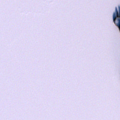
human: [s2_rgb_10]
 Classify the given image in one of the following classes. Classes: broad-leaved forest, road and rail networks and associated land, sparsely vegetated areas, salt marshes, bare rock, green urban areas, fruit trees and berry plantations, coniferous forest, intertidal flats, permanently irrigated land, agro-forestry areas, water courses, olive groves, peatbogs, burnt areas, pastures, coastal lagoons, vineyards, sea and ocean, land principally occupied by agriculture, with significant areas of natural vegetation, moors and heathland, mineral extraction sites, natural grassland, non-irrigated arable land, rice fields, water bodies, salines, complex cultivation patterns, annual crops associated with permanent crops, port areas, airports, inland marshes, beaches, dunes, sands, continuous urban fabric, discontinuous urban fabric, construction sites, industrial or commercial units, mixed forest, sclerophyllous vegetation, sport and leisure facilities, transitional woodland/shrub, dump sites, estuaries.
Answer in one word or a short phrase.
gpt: broad-leaved forest, mixed forest, water bodies